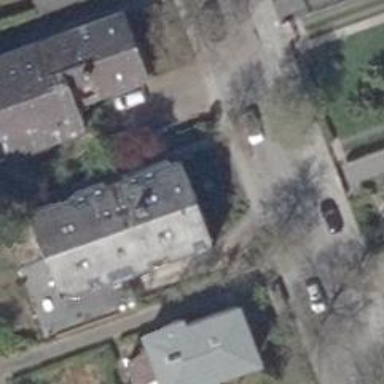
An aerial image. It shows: Residential building with gabled roof.